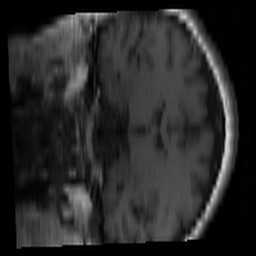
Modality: T1w
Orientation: coronal
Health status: ill
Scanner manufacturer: siemens
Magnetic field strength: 1.5 T
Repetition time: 0.4 s
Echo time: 0.014 s